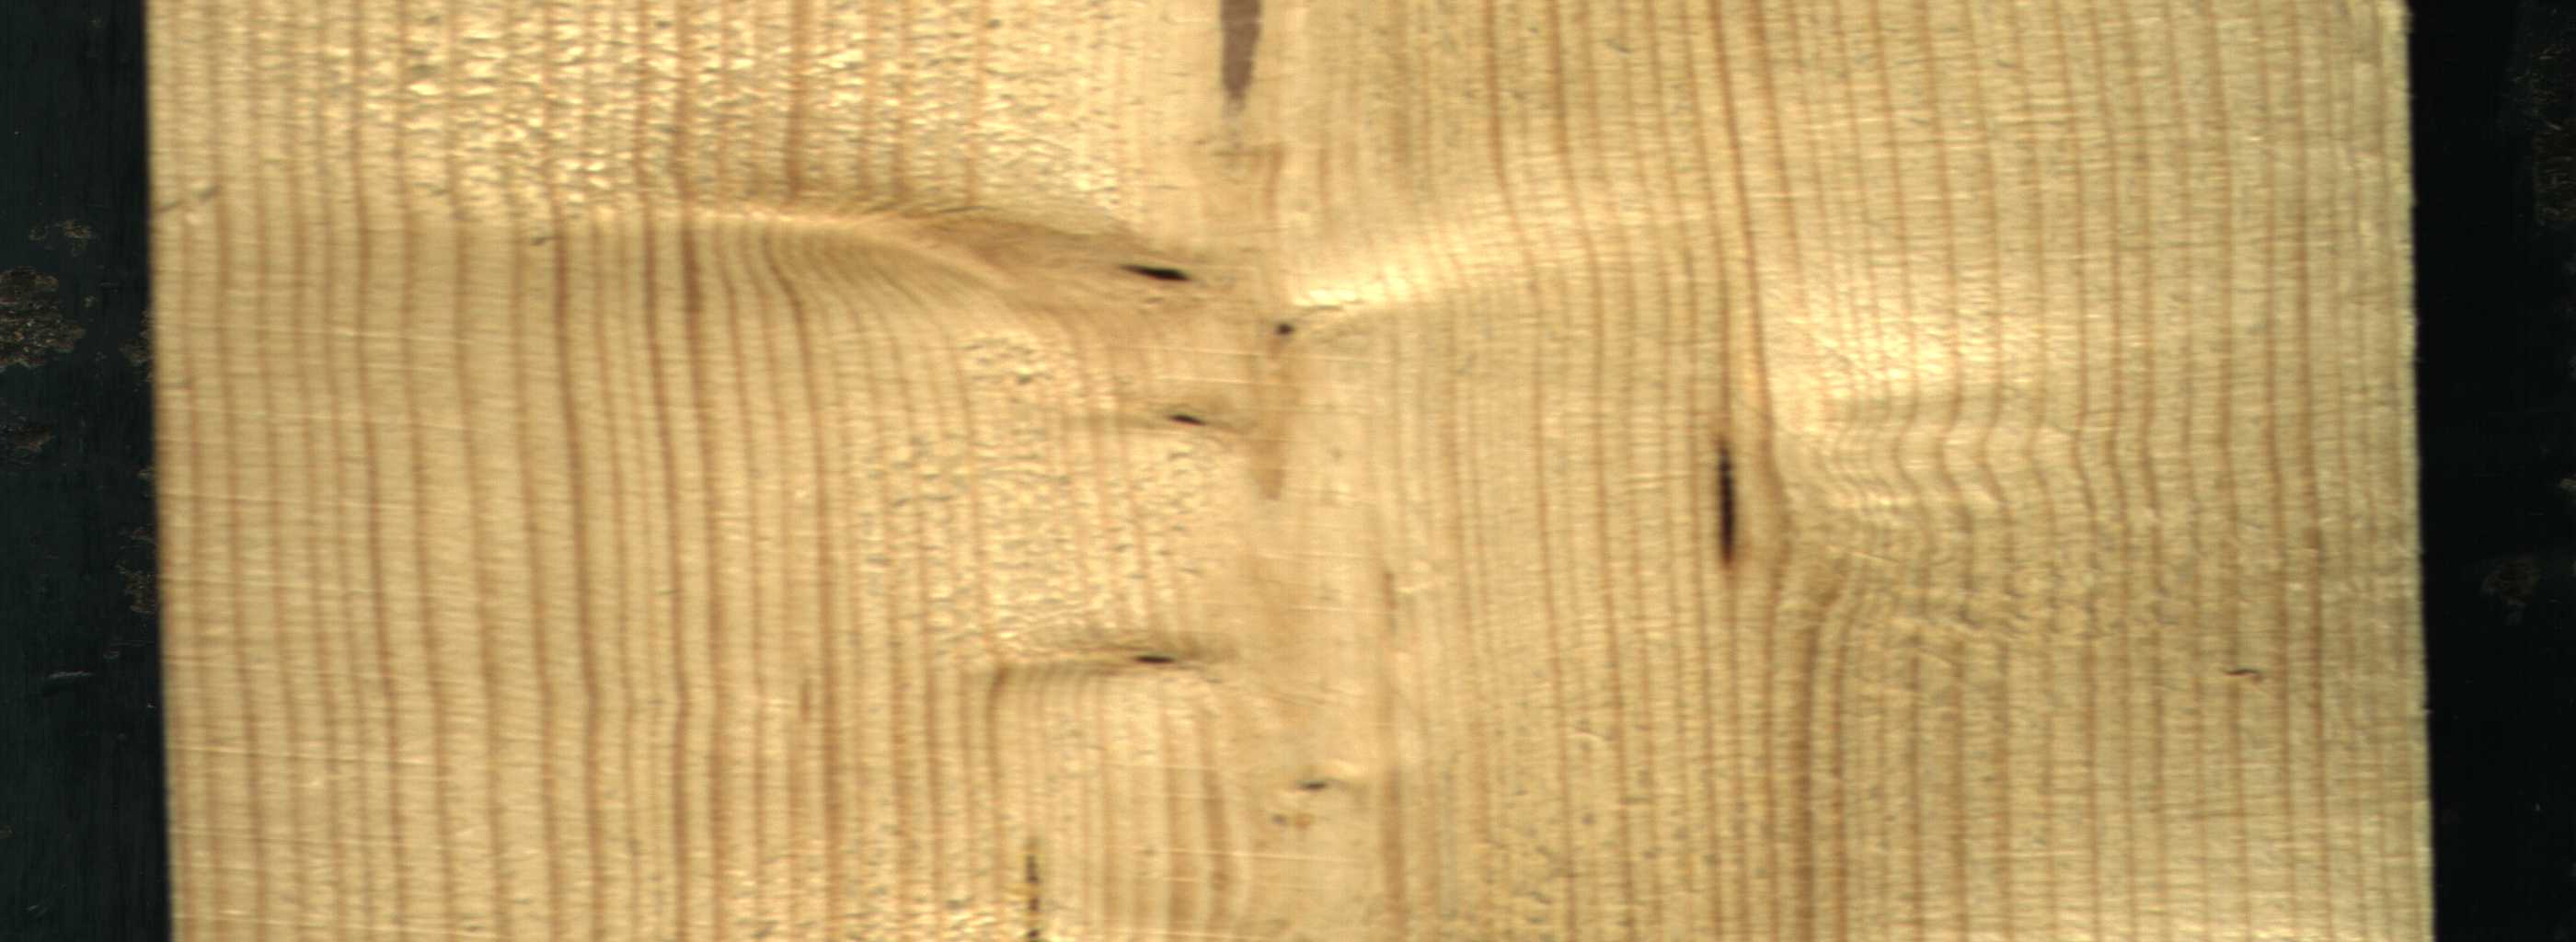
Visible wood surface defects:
Marrow
resin
resin
Dead_Knot
Live_Knot
Live_Knot
Live_Knot